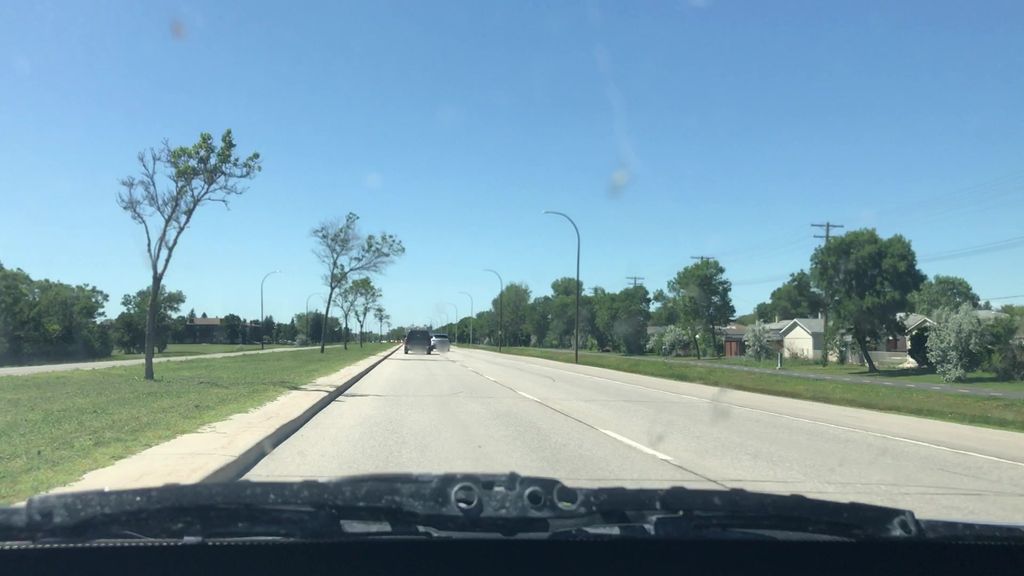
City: winnipeg